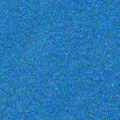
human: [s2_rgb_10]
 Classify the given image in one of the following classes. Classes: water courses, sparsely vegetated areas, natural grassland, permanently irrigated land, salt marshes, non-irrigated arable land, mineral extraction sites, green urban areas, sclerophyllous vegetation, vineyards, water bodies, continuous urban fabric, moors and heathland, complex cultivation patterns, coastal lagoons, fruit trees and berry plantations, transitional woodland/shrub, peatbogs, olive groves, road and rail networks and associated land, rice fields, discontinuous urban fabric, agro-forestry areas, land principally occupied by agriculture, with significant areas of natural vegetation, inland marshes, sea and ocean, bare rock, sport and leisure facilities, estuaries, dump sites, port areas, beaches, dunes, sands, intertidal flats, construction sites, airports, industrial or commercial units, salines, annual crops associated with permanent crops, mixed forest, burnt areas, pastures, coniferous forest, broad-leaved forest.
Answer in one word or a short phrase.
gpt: sea and ocean